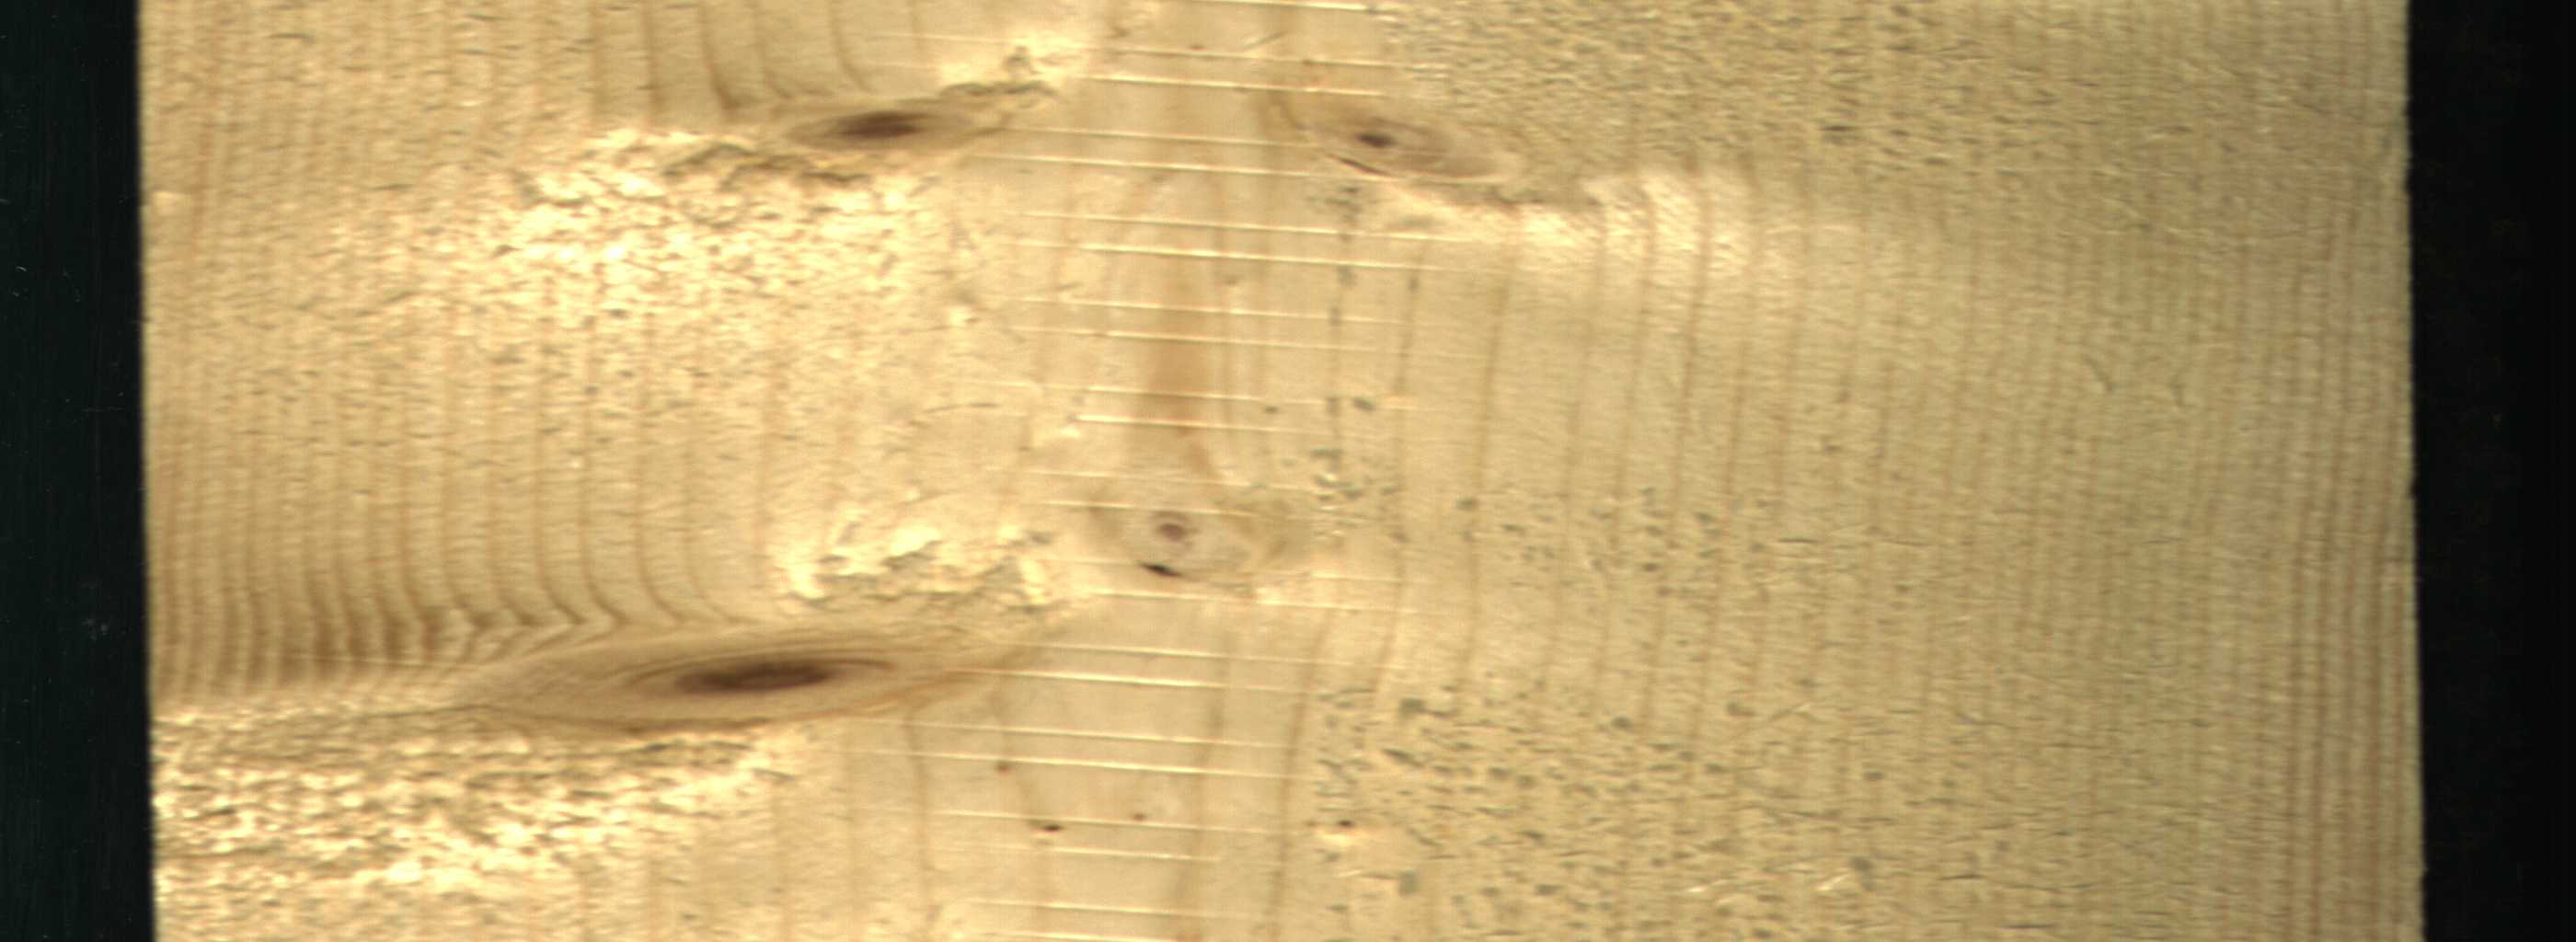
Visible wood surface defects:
Dead_Knot
Live_Knot
Live_Knot
Live_Knot
Live_Knot